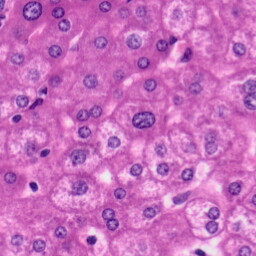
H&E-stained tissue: Liver